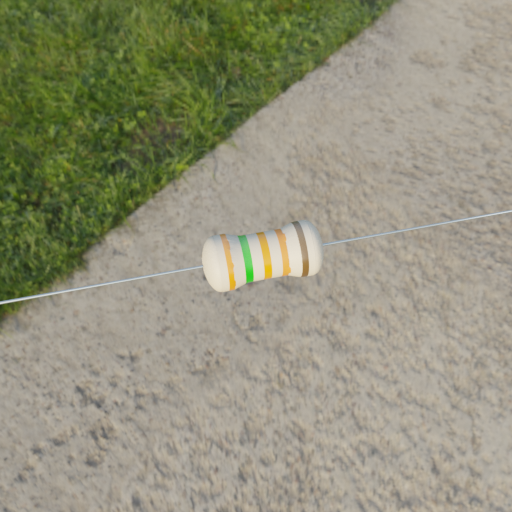
Resistor colour bands (in order): orange, green, orange, orange, brown